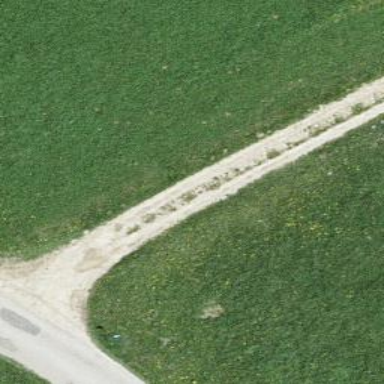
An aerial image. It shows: Gravel track with grade 3 tracktype.